Question: I have a 'ListView', showing the default color of the selector as shown in the picture below.

I would like to change color of this selector to, lets say the color teal.
ListView.xml:
'''
<ListView
android:drawSelectorOnTop="true"
android:listSelector="@drawable/listitem_selector"
android:choiceMode="singleChoice"
android:id="@+id/lw"
android:layout_width="fill_parent"
android:layout_height="fill_parent"/>
'''
listitem_selector.xml:
'''
<selector xmlns:android="http://schemas.android.com/apk/res/android">
<item android:state_pressed="true" android:drawable="@color/teal" />
<item android:state_focused="true" android:drawable="@color/teal" />
<item android:state_selected="true" android:drawable="@color/teal" />
<item android:state_active="true" android:drawable="@color/teal" />
<item android:state_activated="true" android:drawable="@color/teal" />
<item android:state_enabled="true" android:drawable="@color/teal" />
<item android:state_checked="true" android:drawable="@color/teal" />
<item android:state_single="true" android:drawable="@color/teal" />
</selector>
'''
As you can see, I've tried a bunch of 'state_*' attributes with no success, the selected item shows as the default color. How do I change this appearance?
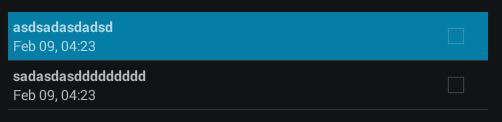
Answer: I'm just doing the same thing. This works for me.
I set the '@drawable' in 'listview', I have set it in format of listview i.e. in layout where you have put textViews and checkBoxes to be displayed in listview.
'list_view_format.xml'
'''
<RelativeLayout xmlns:android="http://schemas.android.com/apk/res/android"
android:layout_width="match_parent"
android:layout_height="match_parent"
android:background="@drawable/list_view_item">
//your ckeckbox and textviews
</RelativeLayout>
'''
'/res/drawable/list_view_item.xml'
'''
<item android:state_pressed="true" >
<shape>
<solid android:color="@color/list_item_pressed"/>
</shape>
</item>
<item android:state_activated="true" >
<shape>
<solid android:color="@color/list_item_activated"/>
</shape>
</item>
<item>
<shape>
<solid android:color="@color/list_item_normal" />
</shape>
</item>
'''
'/res/values/colors.xml'
'''
<?xml version="1.0" encoding="utf-8"?>
<resources>
<color name="list_item_normal">#96ffdcb5</color>
<color name="list_item_activated">#ffaa66</color>
<color name="list_item_pressed">#ffaa66</color>
</resources>
'''